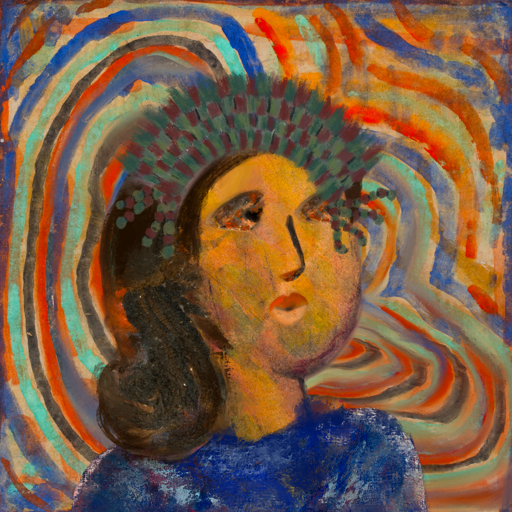
Background: Sisters, Head And Neck Side: Gypsy_Mother, Face Side: Gypsy_Queen, Bust: Irani, Hair Side: Gypsy_Queen, Head Accessory: After_Raid_Crown, Second Necklace: Blank, Necklace: Blank, Baby: Blank